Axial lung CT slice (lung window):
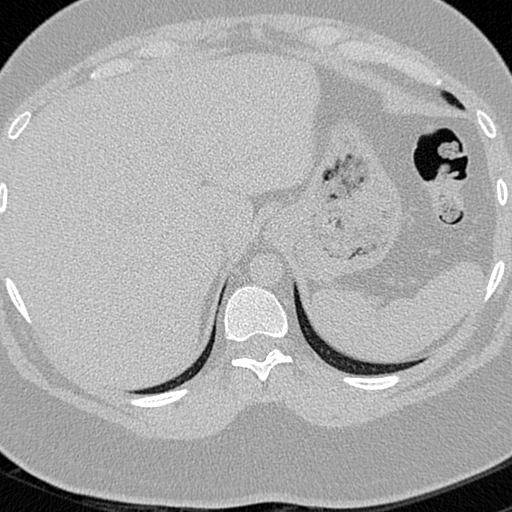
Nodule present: no